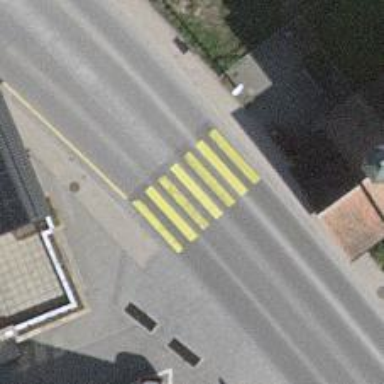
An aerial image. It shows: Zebra crossing on the road.